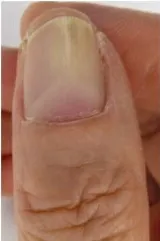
Histopathological findings. (D) Appearance of new thumb nail six months postoperatively. This observation is natural.
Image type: medical_photograph (oral_photograph)